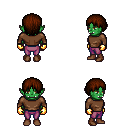
a pixel art fantasy rpg character, female body template, orc, green skin, brown long-sleeve shirt, magenta pants, brown plain hairstyle, gold gloves, brown shoes, four views (front, back, left, right), 2x2 character sprite sheet, small pixel art, hard edges, no anti-aliasing